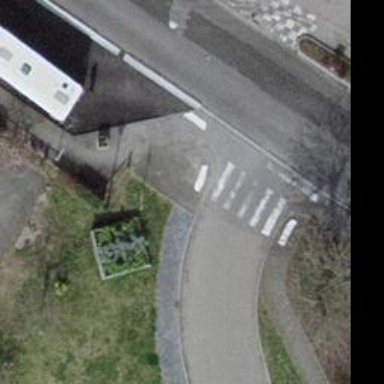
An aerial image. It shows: Marked crossing with zebra stripes on the road.